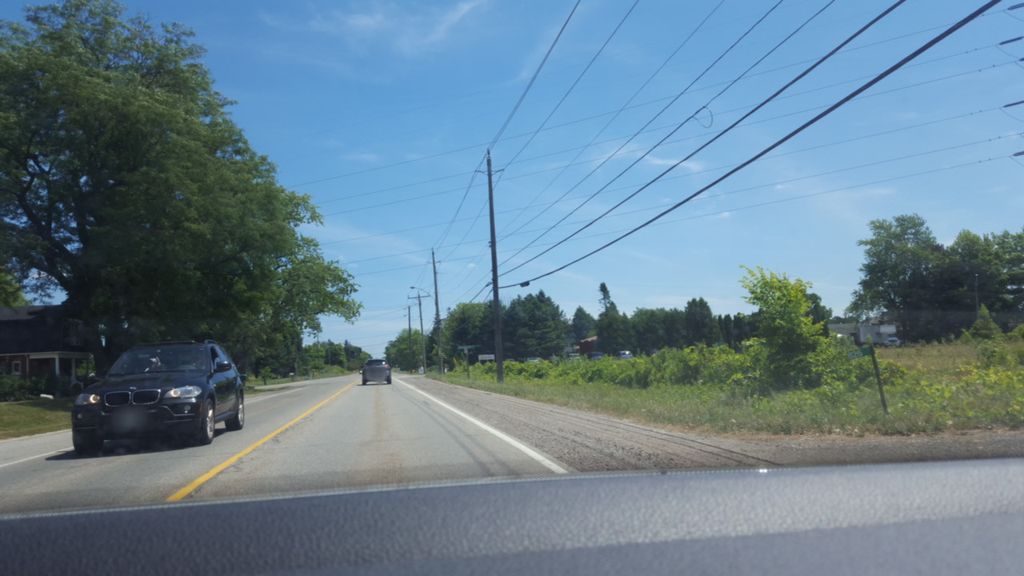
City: hamilton